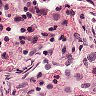
Metastatic tissue present: no